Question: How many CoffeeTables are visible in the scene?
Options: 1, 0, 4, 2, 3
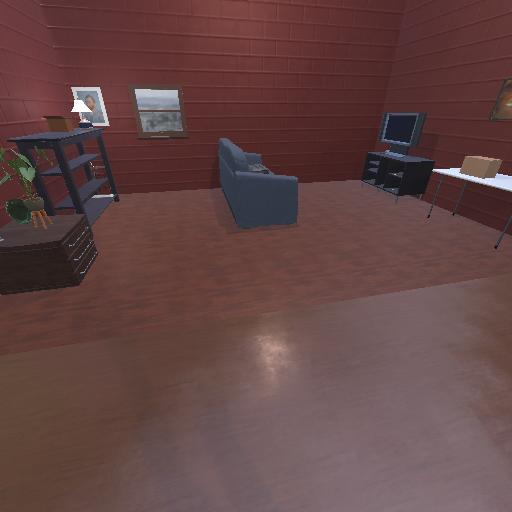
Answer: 1